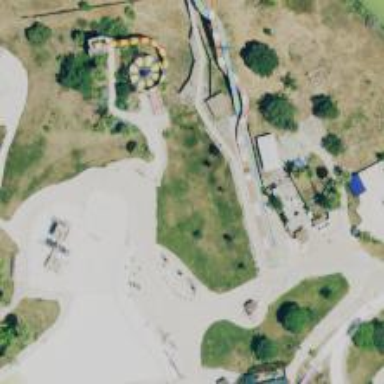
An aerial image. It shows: Covered water slide attraction.